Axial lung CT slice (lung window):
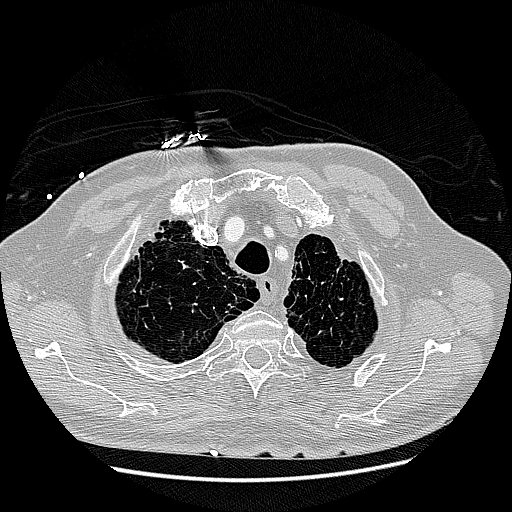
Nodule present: no